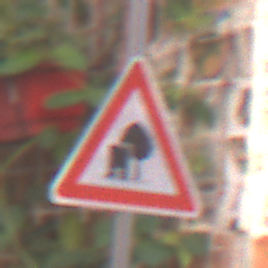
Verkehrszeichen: UnzureichendesLichtraumprofil
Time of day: MorningAfternoon
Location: Outdoor (Urban)
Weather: Clear
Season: NotSpecified
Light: Natural